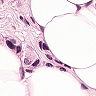
Metastatic tissue present: yes